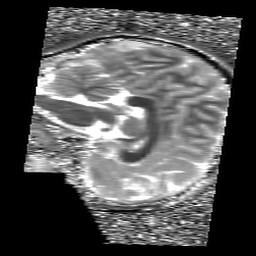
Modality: T1map
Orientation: sagittal
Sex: female
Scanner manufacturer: siemens
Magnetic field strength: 3 T
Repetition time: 5 s
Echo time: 0.00368 s